Question: I can't create new files from within Textmate. I'm not sure why it's doing this or how to go about fixing it.
I recently changed the "Shell Variables" because certain functions weren't working like the "Comment Line" /, and other stuff. It would say something like
'''
env: ruby: no such file or directory
'''
Ruby 1.8 is installed in '/opt/local/bin/ruby'. I recently installed Ruby 1.9 through RVM, but I was just following directions and don't know where it is installed, or if it is even being used.

I don't really know much about path dependencies and such. I searched for "'ruby'" in the Finder and there are 16 folders titled "ruby" or "Ruby", but they all stem from that original path '/opt/local/bin/ruby'. What should I do to get Textmate working again? Is it something to do with where I have Ruby installed?
I followed the instructions on "<URL>" when trying to fix the "Comment Selection" function in TextMate.
---
UPDATE:
I just found on the "<URL>" page on Textmate's help wiki that
> There can be many files named ruby on the system, but only one file can exist at the path /usr/bin/ruby
When I run 'type ruby' at the command line, it returns two '/opt/local/bin/ruby' paths.
Is this what is breaking Textmate, and if so what can I do about it?
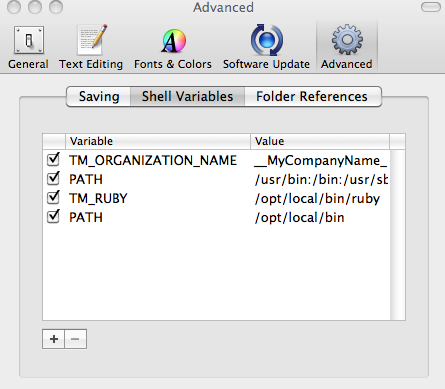
Answer: The new file function works now.
In Terminal, I ran the command 'echo $PATH' and put the output in a "Shell Variable" in Textmate. So now my "Shell Variables" look like:

I unchecked the first 'PATH' which Textmate automatically put in there, and created a new one (the last one) to reflect what the 'echo $PATH' command returned for me. I got the idea from "<URL>".
Don't worry if your PATH is different from theirs. Mine was really weird.